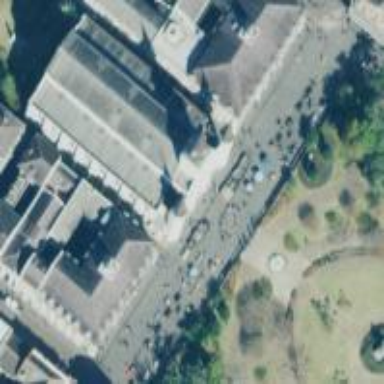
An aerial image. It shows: Historic cathedral that is now functioning as place of worship.